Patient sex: M
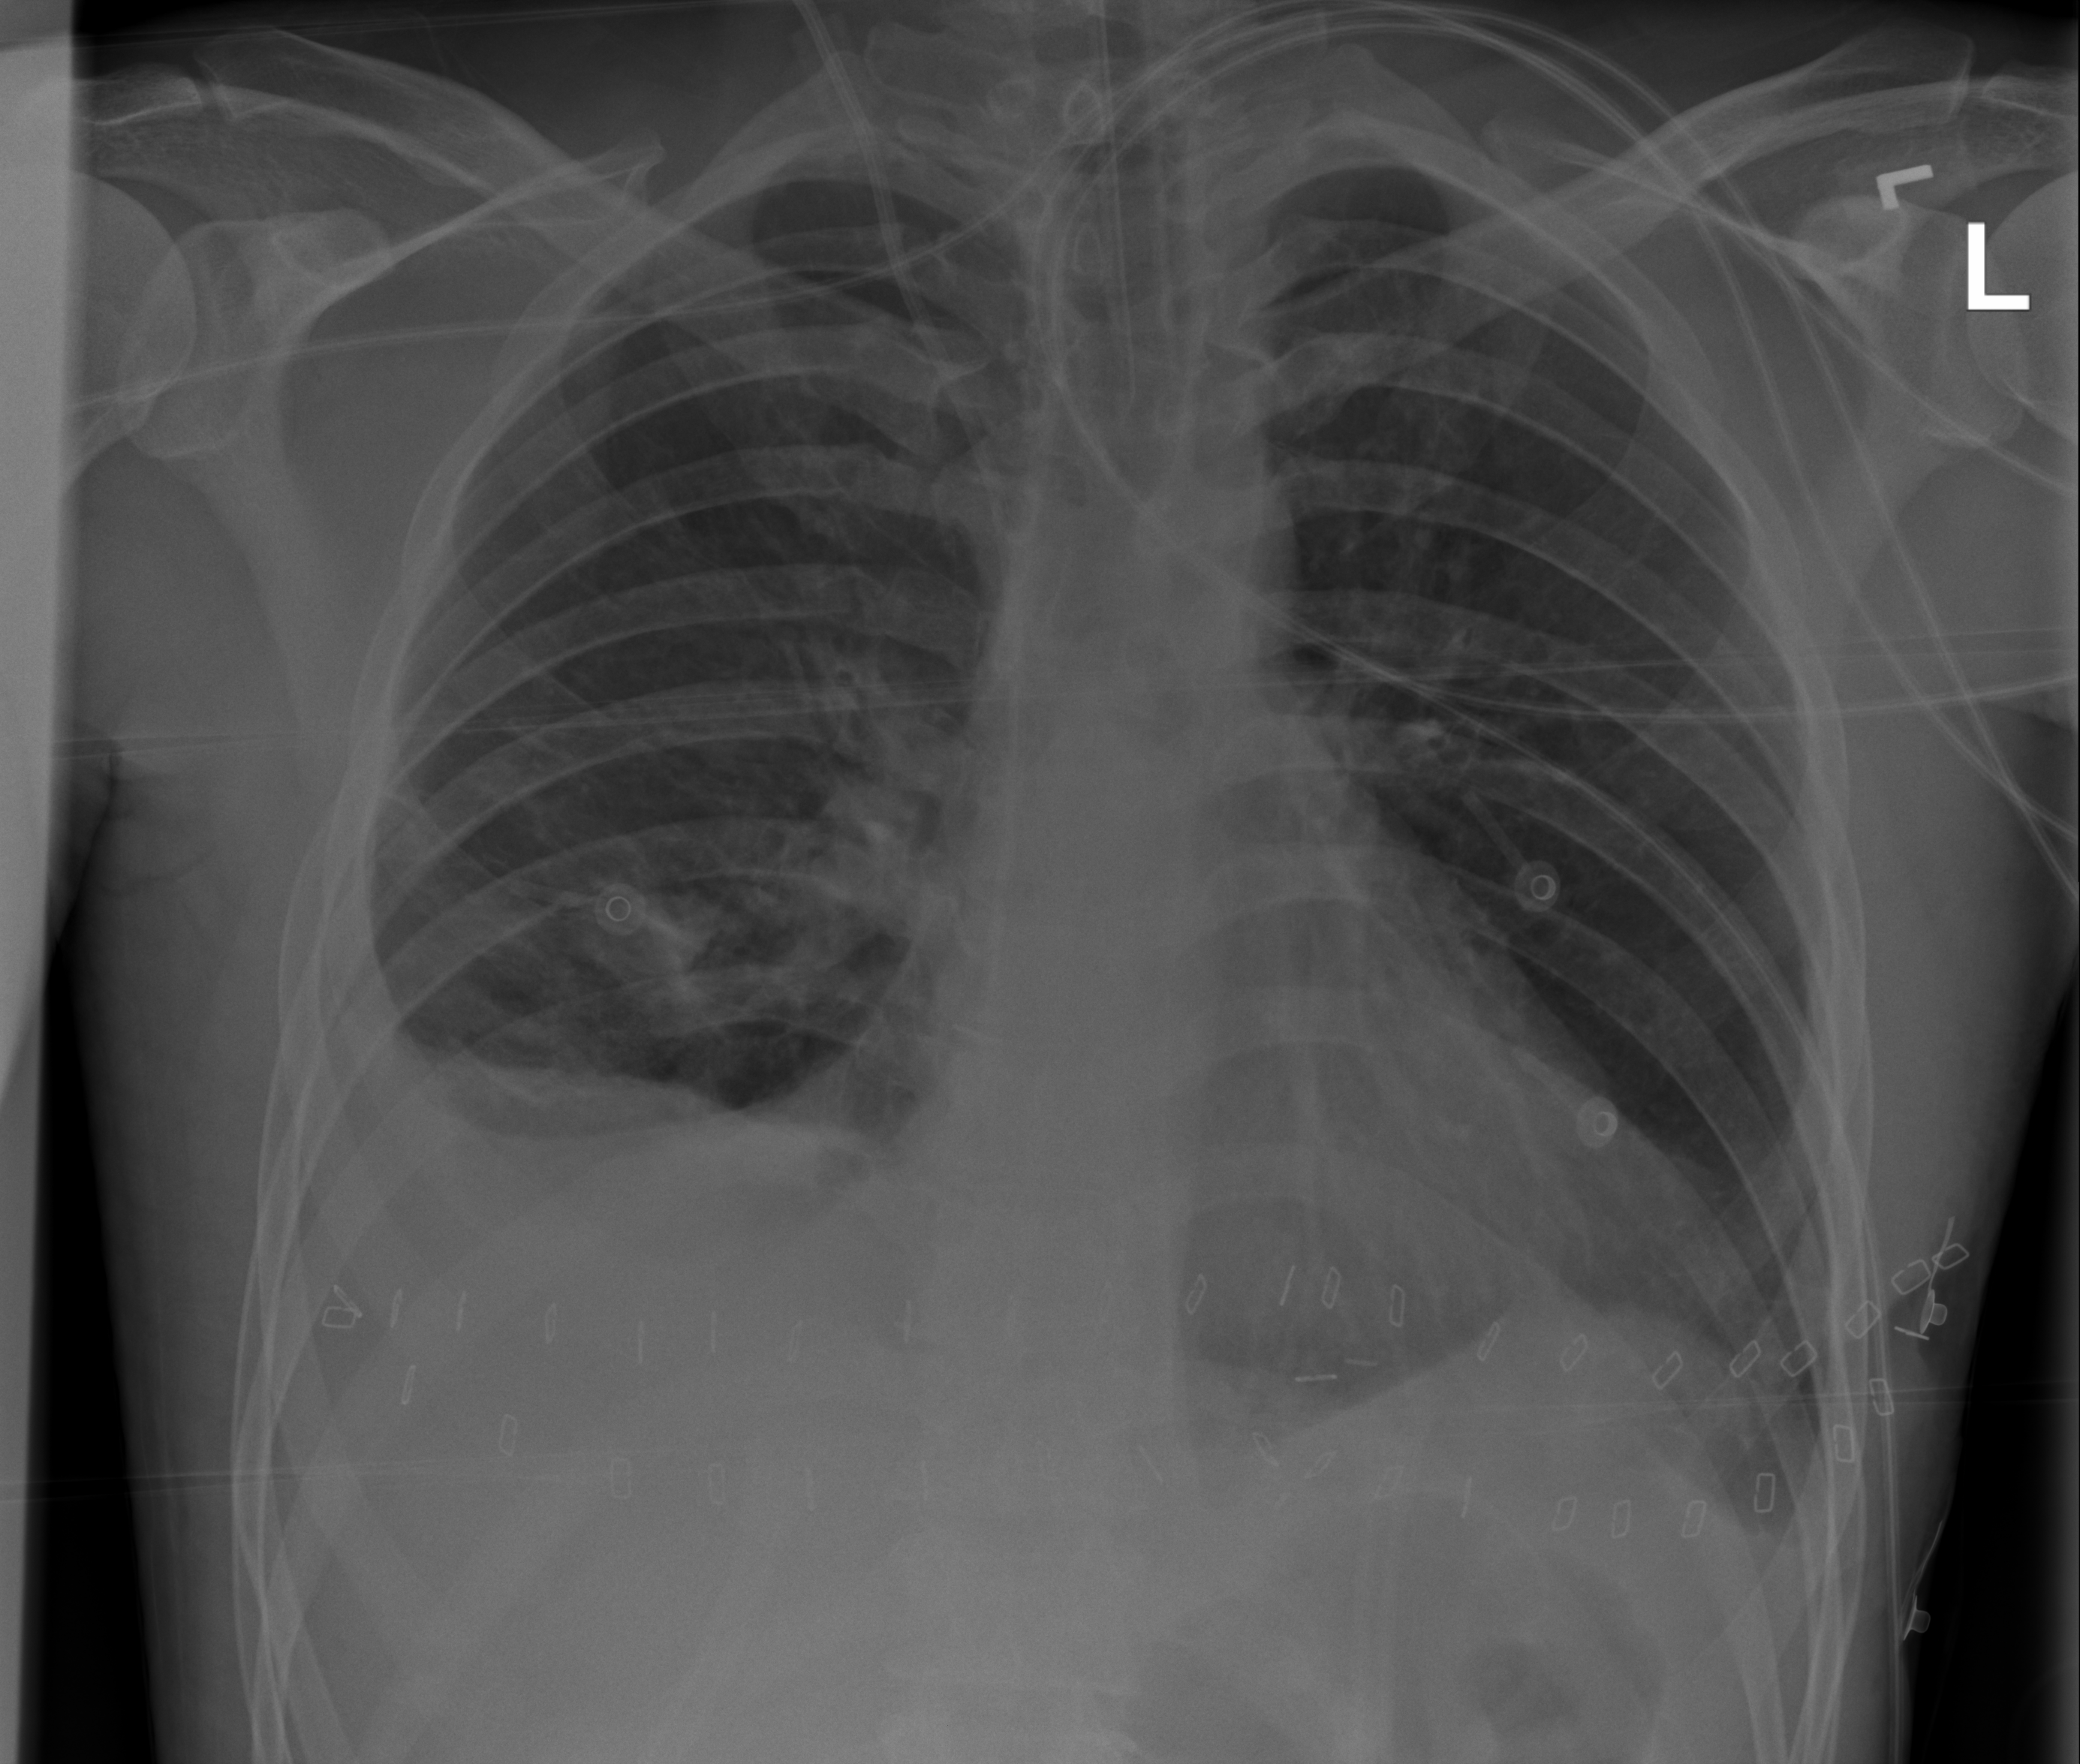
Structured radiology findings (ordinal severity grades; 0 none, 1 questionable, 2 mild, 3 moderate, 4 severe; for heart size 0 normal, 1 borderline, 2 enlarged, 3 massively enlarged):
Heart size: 1
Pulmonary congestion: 1
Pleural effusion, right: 2
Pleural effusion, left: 1
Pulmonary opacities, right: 1
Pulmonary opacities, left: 0
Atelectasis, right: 3
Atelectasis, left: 1